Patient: sex F, age 54
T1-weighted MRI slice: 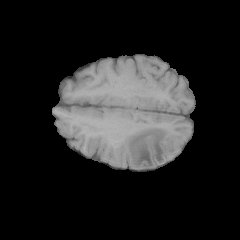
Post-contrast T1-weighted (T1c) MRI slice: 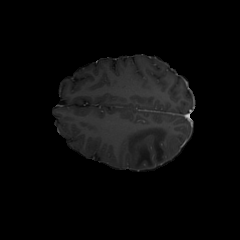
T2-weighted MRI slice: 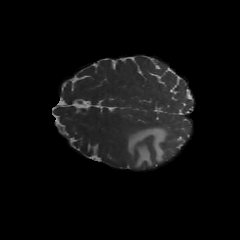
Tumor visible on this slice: yes
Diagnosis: Glioblastoma, IDH-wildtype
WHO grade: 4